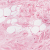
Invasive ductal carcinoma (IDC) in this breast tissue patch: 0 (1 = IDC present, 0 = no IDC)